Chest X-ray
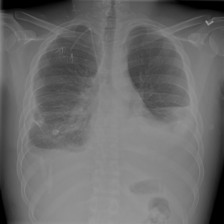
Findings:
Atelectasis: positive
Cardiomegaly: negative
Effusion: positive
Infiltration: negative
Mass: negative
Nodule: negative
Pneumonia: negative
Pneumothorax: negative
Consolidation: negative
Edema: negative
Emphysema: negative
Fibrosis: negative
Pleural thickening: negative
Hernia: negative